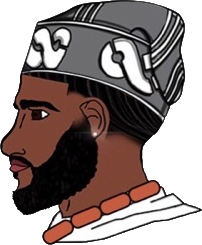
Label: 4_Yes_Chad